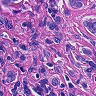
Metastatic tissue present: yes